Question:
Am using sencha touch to build an ios app, here i have a button "Copy External File Upload Linke", By tap on that button i need to copy a url eg:'/"www.google.com"' to device clipboard and later paste that url some where else. Is there any solution to do it ? Please help me to solve this issue, your help is much appreciated..Thanks
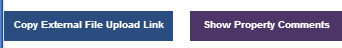
Answer: Try this Cordova clipboard plugin for version 3.0 and upwards: <URL>